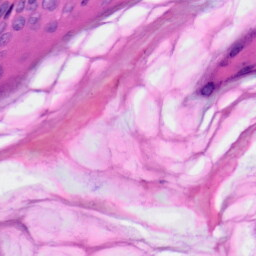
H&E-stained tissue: Skin